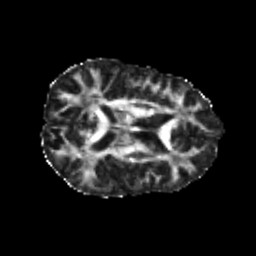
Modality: FA
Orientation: axial
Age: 24
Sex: male
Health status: healthy
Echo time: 0.074 s